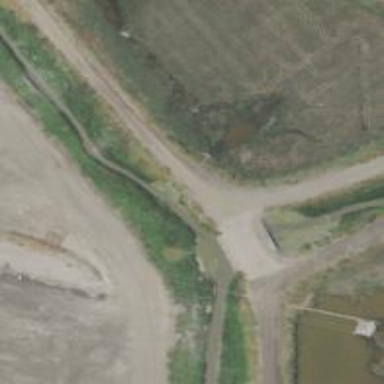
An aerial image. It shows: Asphalt service road on viaduct.